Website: apple
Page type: address-validator
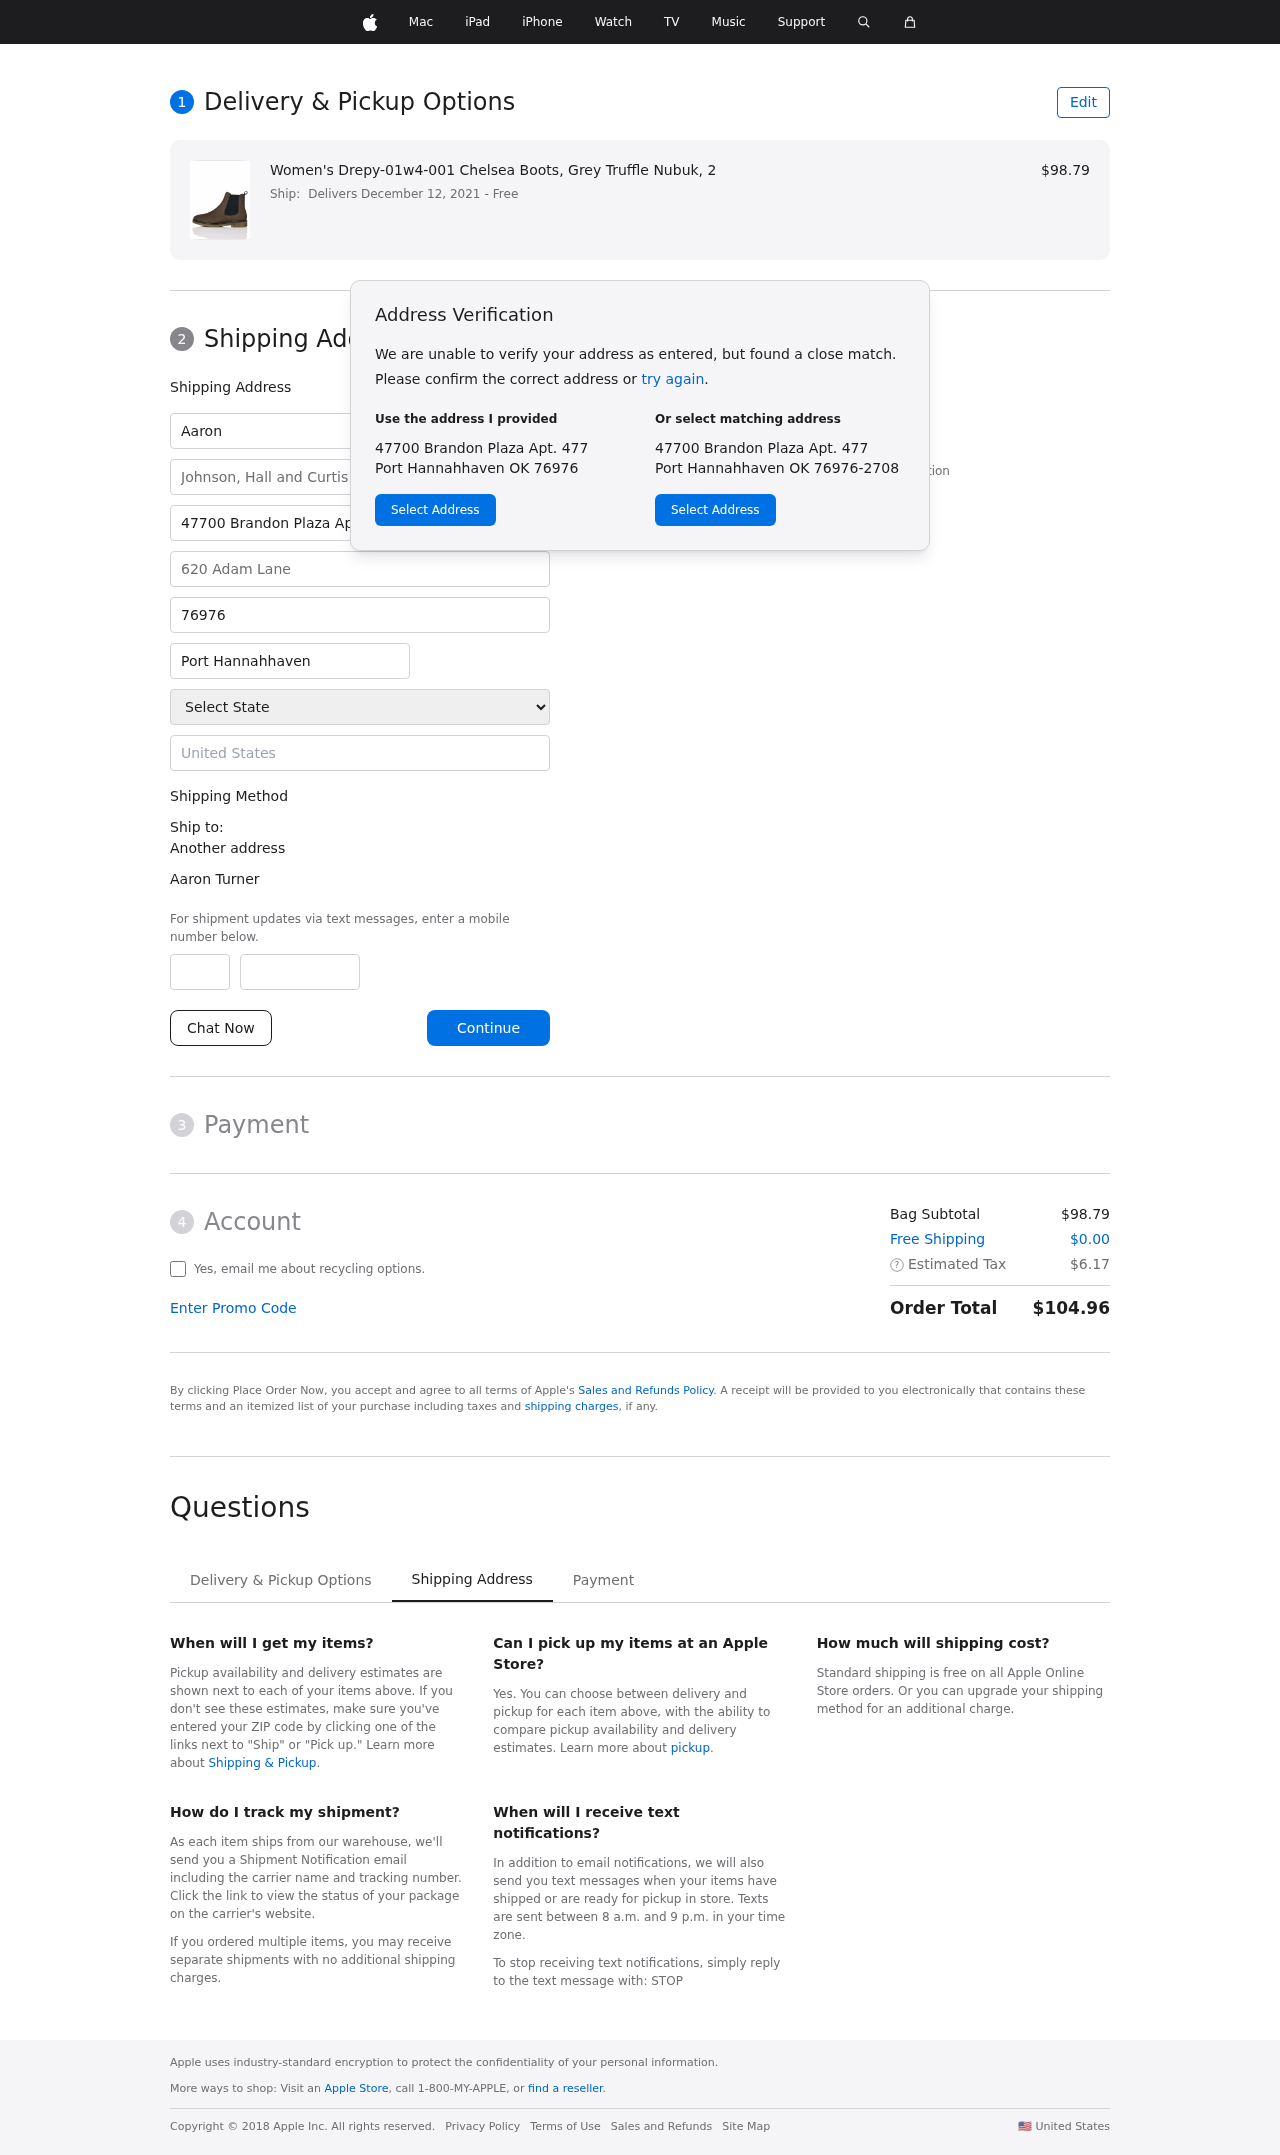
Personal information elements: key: PII_CITY
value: Port Hannahhaven
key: PII_COMPANY
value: Johnson, Hall and Curtis
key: PII_COUNTRY
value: United States
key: PII_FIRSTNAME
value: Aaron
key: PII_FULLNAME
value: Aaron Turner
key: PII_LASTNAME
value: Turner
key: PII_PHONE_AREA
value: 733
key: PII_PHONE_SUFFIX
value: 8158
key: PII_POSTCODE
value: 76976
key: PII_STATE
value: Oklahoma
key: PII_STREET
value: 47700 Brandon Plaza Apt. 477
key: PII_STREET2
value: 620 Adam Lane
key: PII_CITY_STATE_ZIP
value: Port Hannahhaven OK 76976
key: PII_STATE_ABBR
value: OK
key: PII_POSTCODE_FULL
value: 76976
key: PII_POSTCODE_NUMERIC
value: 76976
Product elements: key: PRODUCT1_NAME
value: Women's Drepy-01w4-001 Chelsea Boots, Grey Truffle Nubuk, 2
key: PRODUCT1_PRICE
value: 98.79
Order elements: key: ORDER_DELIVERY_DATE
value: Delivers December 12, 2021
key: ORDER_SUBTOTAL
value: $98.79
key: ORDER_SHIPPING_COST
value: $0.00
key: ORDER_TAX
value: $6.17
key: ORDER_TOTAL
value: $104.96